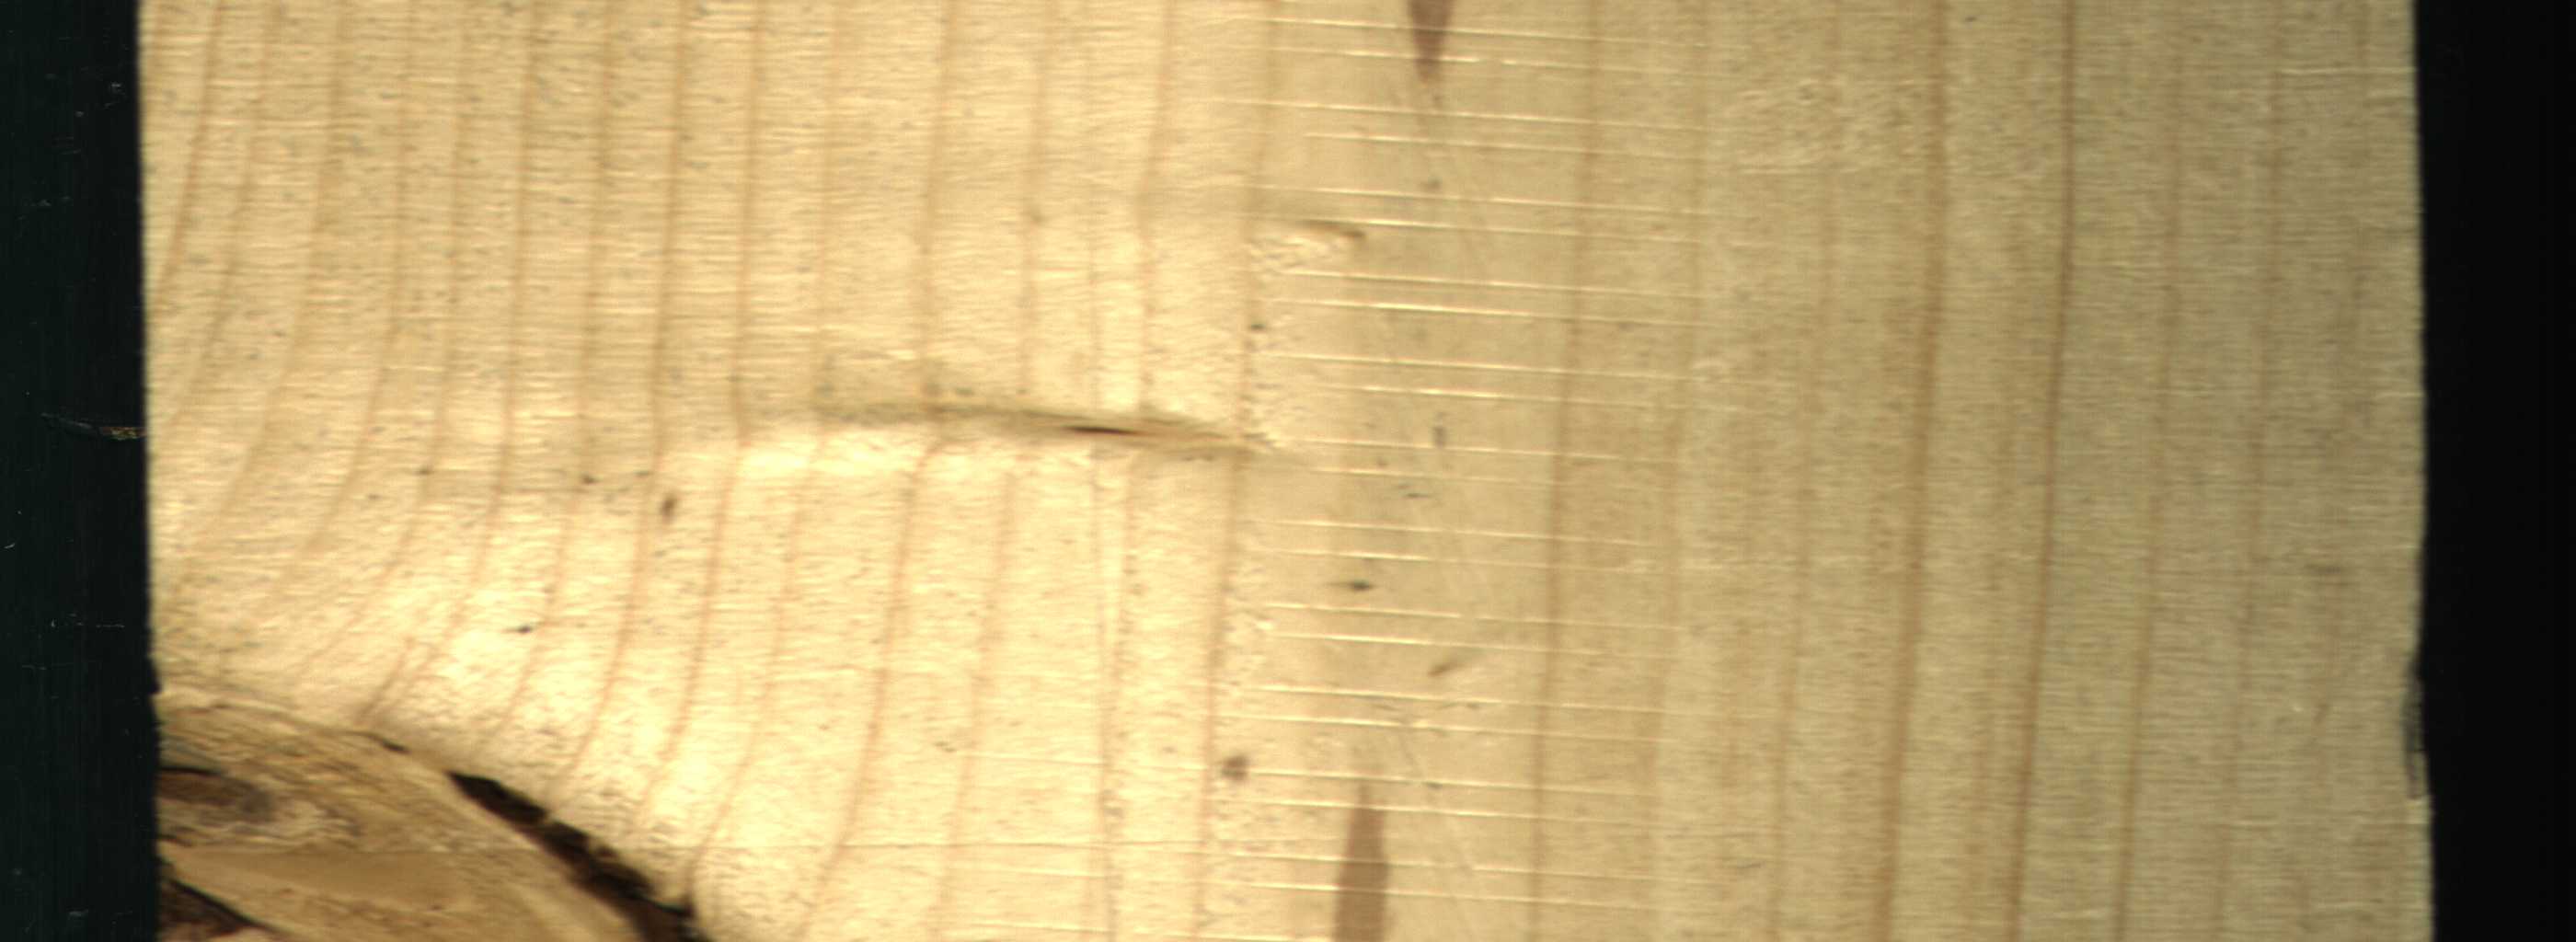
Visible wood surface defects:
Quartzity
Quartzity
Dead_Knot
Live_Knot